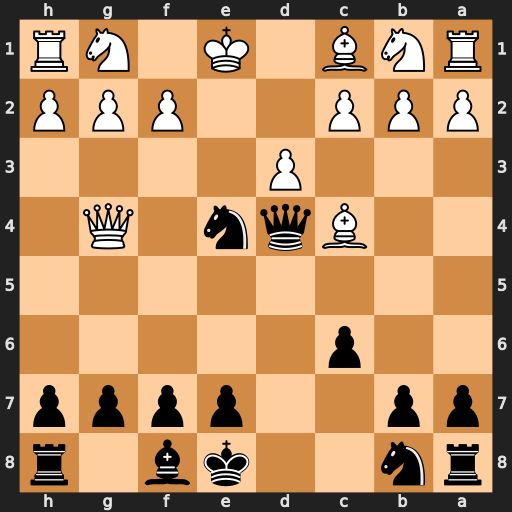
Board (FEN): rn2kb1r/pp2pppp/2p5/8/2Bqn1Q1/3P4/PPP2PPP/RNB1K1NR
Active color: b
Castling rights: KQkq
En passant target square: -
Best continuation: Qxf2+ Kd1 Qf1#